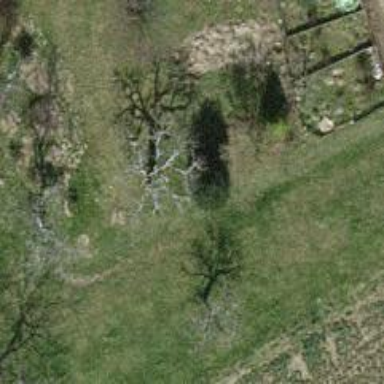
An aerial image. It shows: Garden with trees.